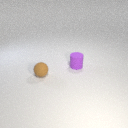
small purple rubber cylinder to the right of small brown rubber sphere